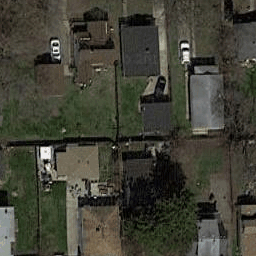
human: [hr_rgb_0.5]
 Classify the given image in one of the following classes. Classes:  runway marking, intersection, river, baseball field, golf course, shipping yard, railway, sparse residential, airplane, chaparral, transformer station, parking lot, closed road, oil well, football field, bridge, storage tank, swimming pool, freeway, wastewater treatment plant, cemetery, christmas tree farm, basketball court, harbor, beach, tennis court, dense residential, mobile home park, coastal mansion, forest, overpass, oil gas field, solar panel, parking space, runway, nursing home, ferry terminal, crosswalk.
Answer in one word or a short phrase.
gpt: dense residential